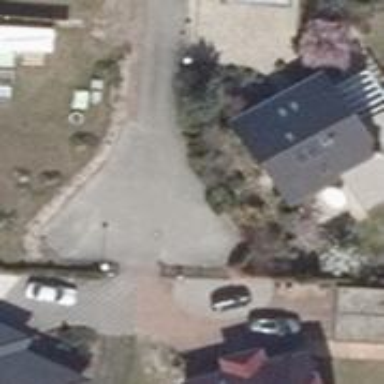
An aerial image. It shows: Turning circle on the road.